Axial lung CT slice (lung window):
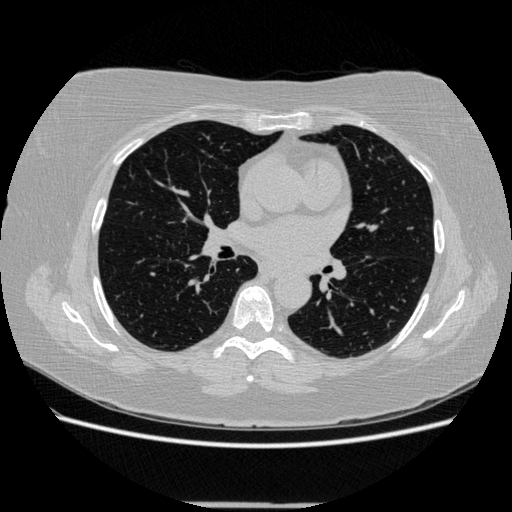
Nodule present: no